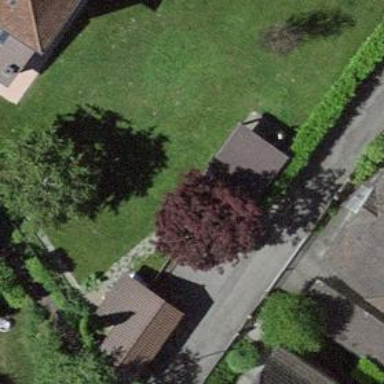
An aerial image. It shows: Shed building.